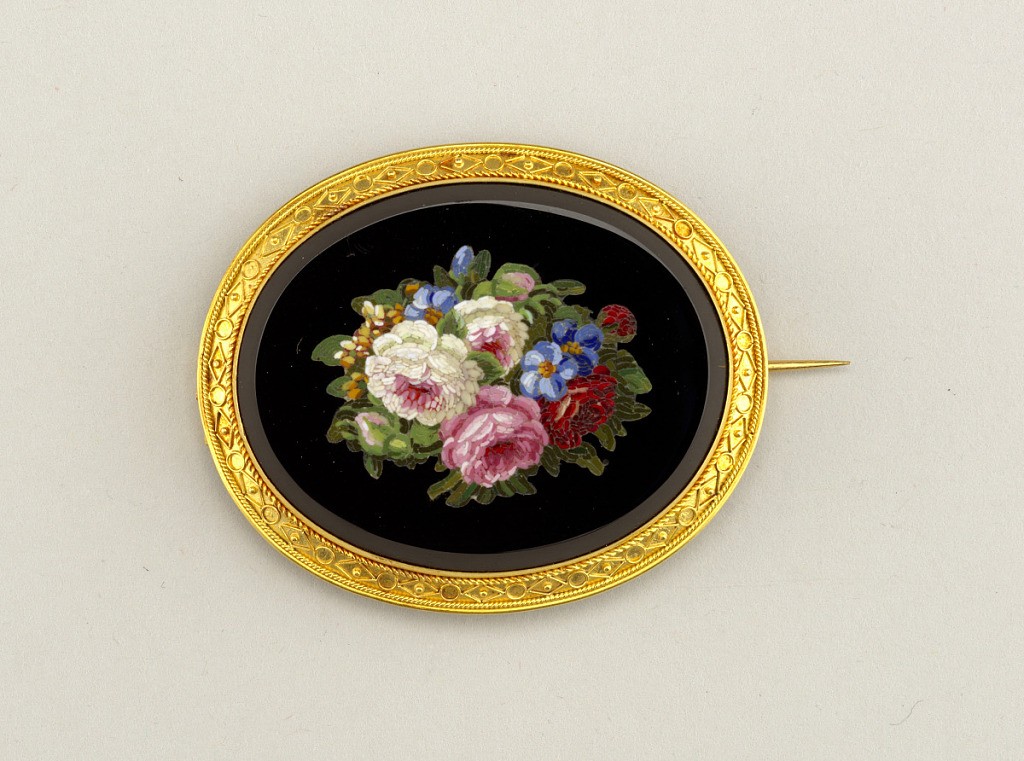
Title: Brooch
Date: mid-19th century
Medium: Stone mosaic, onyx, gold
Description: Design of flowers in mosaic, set in onyx and mounted in a gold frame.